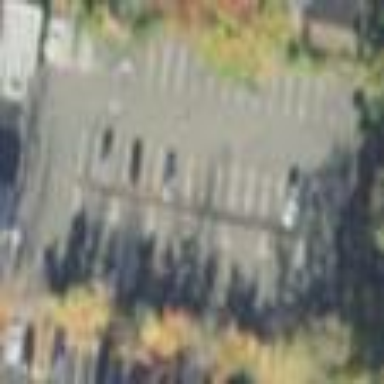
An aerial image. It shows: Parking area.